Interaction volume radius: 5 \u00c5
Interaction volume height: 20 \u00c5
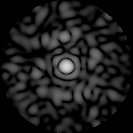
Disorder parameter: 0.8431